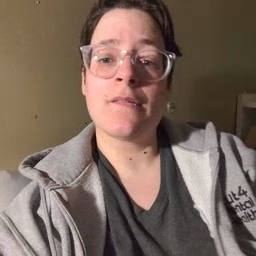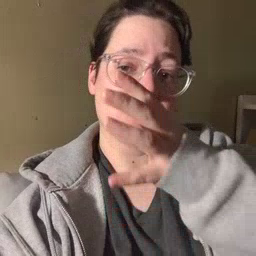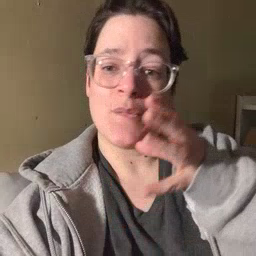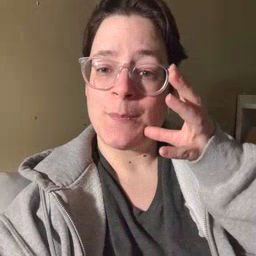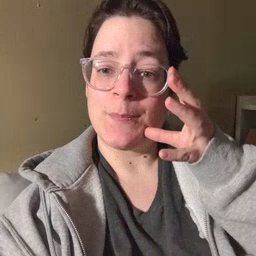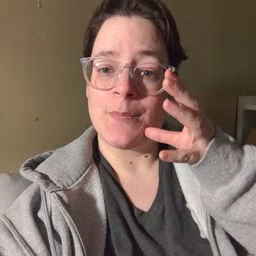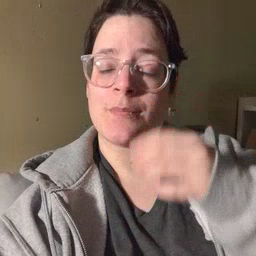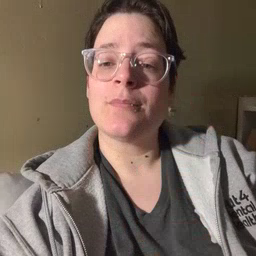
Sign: farm